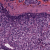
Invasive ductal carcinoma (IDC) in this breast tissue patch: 1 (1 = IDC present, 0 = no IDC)